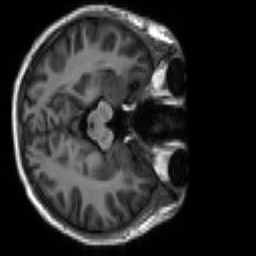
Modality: T1w
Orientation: axial
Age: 18
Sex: male
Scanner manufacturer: siemens
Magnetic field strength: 3 T
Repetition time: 2.3 s
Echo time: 0.00267 s